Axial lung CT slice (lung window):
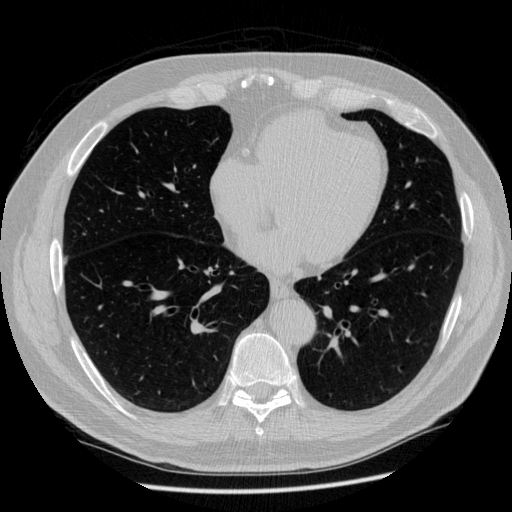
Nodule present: no